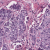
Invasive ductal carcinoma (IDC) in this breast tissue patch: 1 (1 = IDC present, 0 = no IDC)